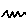
Label: zigzag